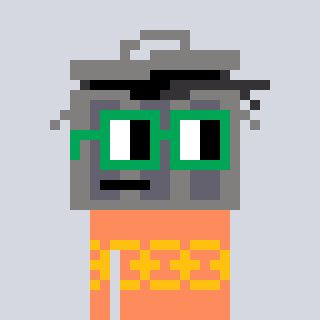
a pixel art character with square green glasses, a trashcan-shaped head and a peachy-colored body on a cool background